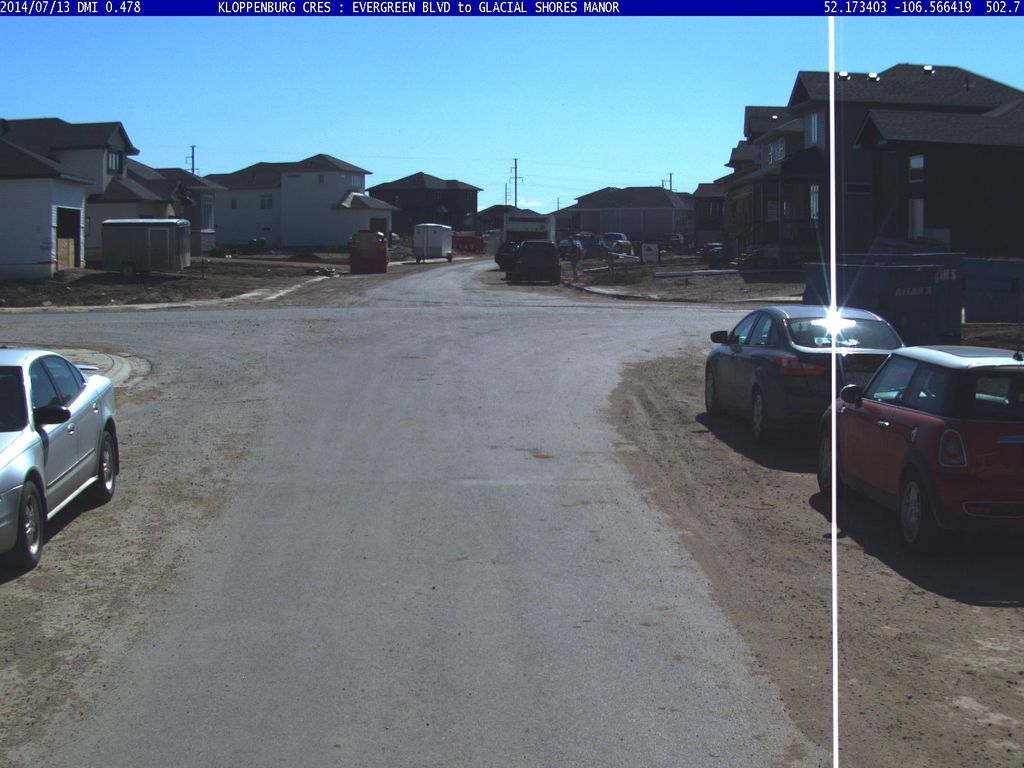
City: saskatoon